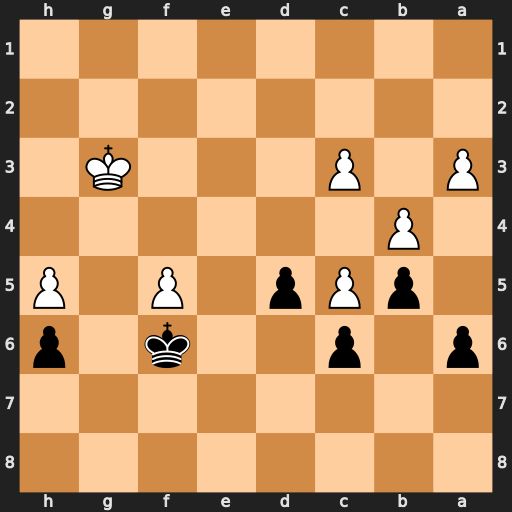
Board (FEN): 8/8/p1p2k1p/1pPp1P1P/1P6/P1P3K1/8/8
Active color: b
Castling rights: -
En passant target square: -
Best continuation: Kxf5 Kf3 Kg5 Ke3 Kxh5 Kf4 Kg6 Ke5 h5